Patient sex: M
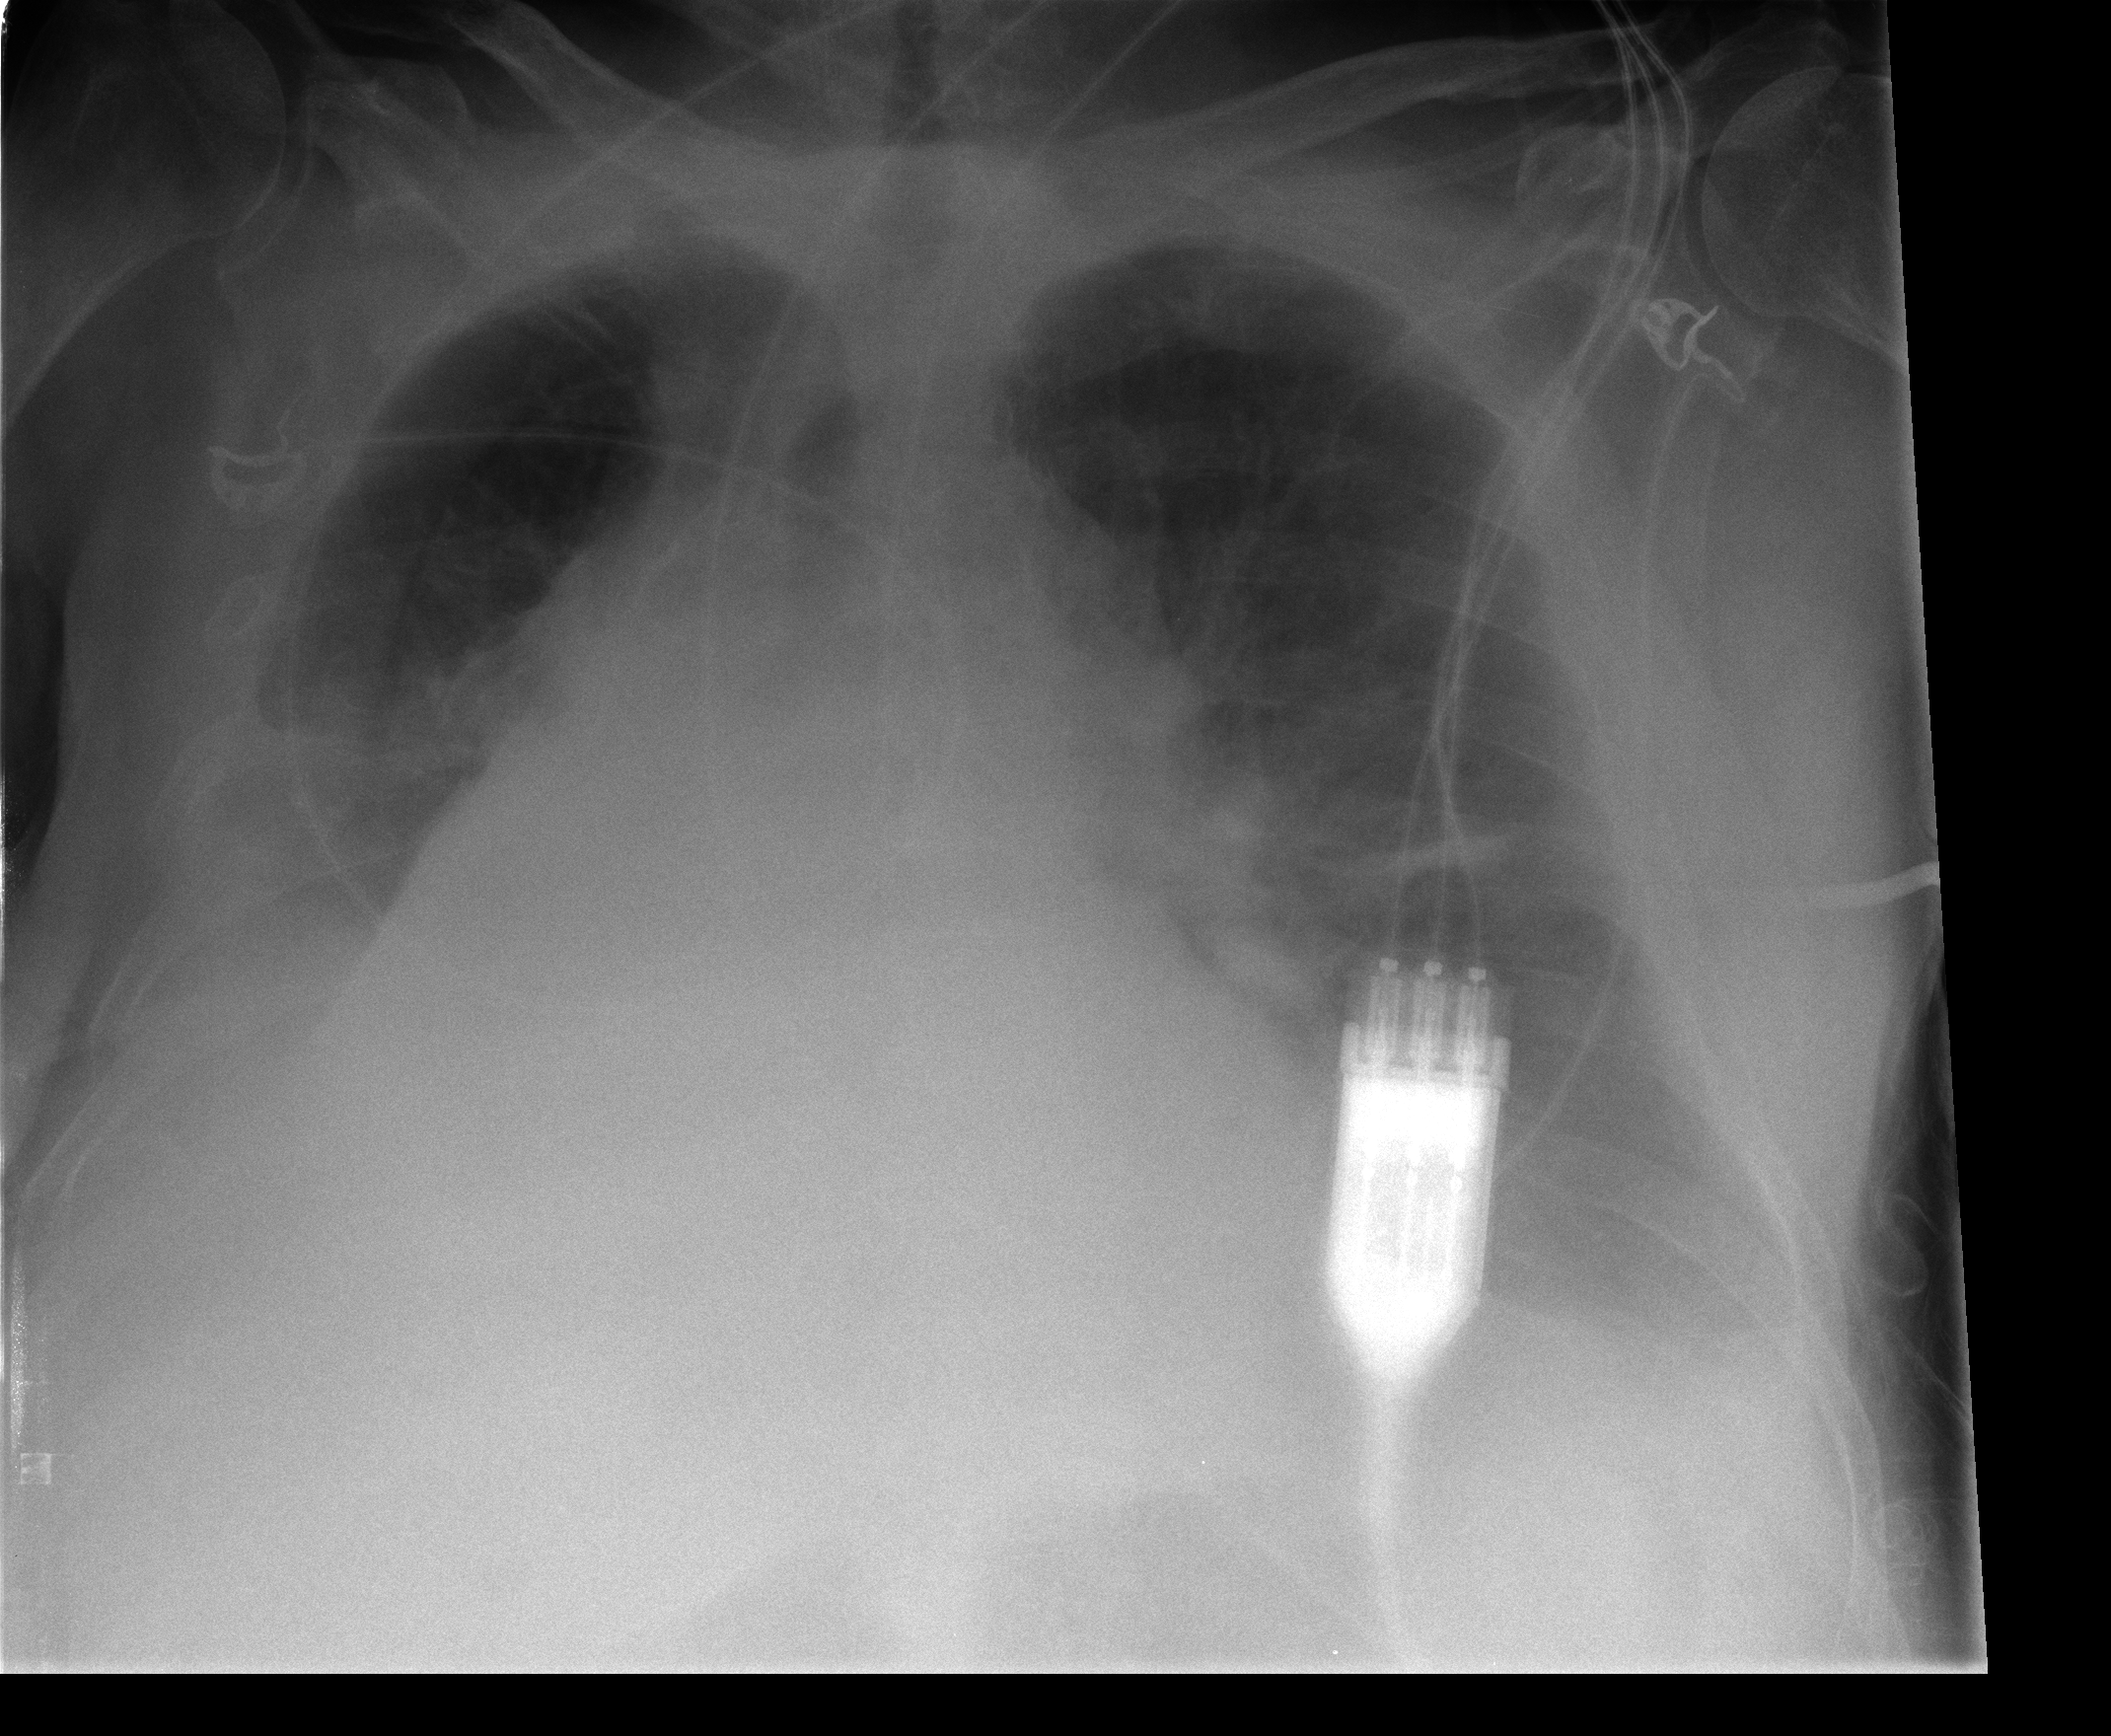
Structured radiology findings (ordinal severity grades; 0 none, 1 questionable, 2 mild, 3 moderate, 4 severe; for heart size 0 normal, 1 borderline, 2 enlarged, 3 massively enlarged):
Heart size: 2
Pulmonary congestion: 2
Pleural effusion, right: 3
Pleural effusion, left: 3
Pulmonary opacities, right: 0
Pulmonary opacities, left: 0
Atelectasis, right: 3
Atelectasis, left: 2